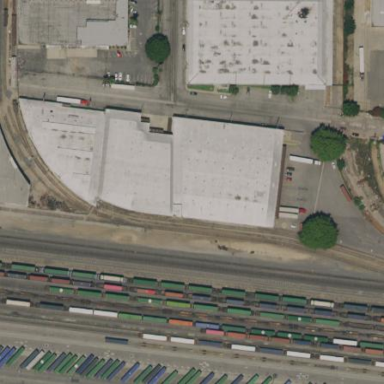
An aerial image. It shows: Warehouse building.